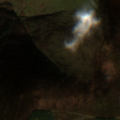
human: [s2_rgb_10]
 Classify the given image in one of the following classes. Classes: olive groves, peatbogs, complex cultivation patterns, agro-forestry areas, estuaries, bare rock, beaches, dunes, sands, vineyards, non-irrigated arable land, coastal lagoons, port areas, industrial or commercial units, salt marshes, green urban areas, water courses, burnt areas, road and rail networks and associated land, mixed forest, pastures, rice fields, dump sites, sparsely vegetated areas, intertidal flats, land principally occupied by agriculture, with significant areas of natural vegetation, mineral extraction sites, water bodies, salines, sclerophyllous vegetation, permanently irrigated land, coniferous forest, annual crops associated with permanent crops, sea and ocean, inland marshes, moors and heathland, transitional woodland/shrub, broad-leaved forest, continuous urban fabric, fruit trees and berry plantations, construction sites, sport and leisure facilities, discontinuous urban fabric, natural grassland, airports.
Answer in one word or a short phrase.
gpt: coniferous forest, natural grassland, moors and heathland, peatbogs